A spectrogram of one vibration snapshot from a rotating bearing is shown (time on one axis, frequency on the other). Based on the visible evidence, which condition applies: normal, inner_race, outer_race, ball?
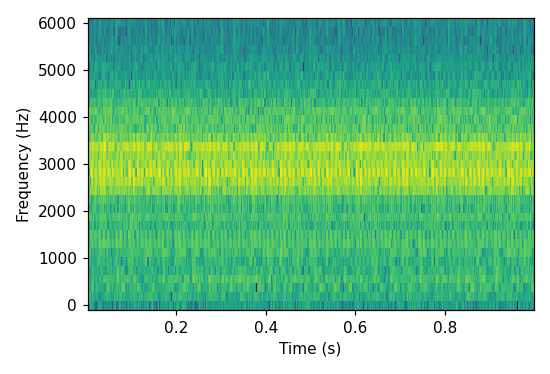
Answer: outer_race